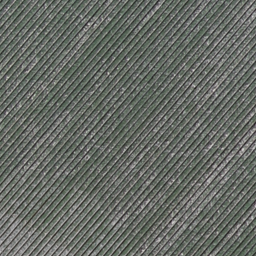
Label: agricultural